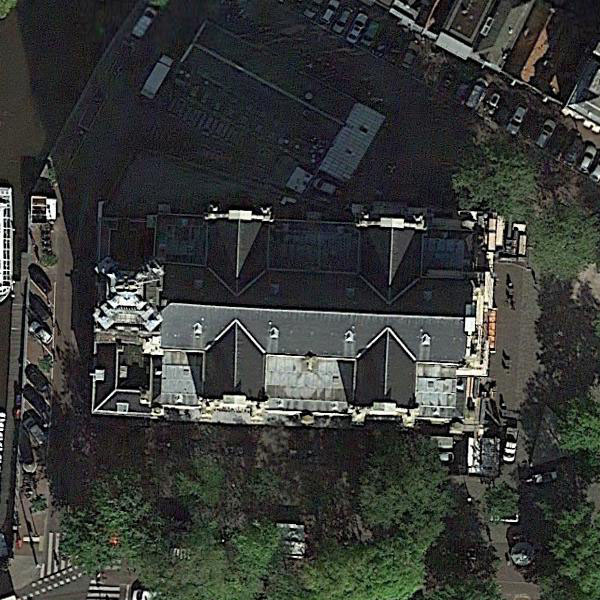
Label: Church